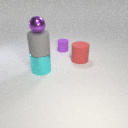
large gray rubber cylinder below small purple metal sphere